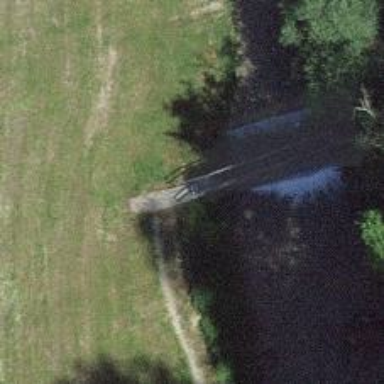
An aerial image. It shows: Path bridge made of earth.